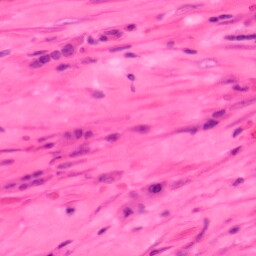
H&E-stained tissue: Colon